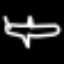
Label: airplane